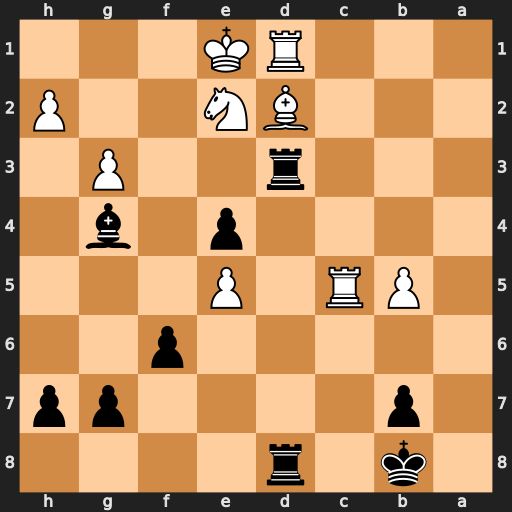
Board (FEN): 1k1r4/1p4pp/5p2/1PR1P3/4p1b1/3r2P1/3BN2P/3RK3
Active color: b
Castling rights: -
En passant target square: -
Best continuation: e3 Bxe3 Rxd1+